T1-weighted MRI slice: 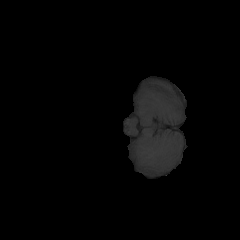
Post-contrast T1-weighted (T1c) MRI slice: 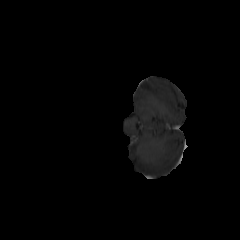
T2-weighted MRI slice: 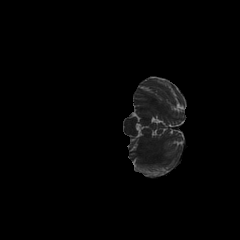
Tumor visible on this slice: no